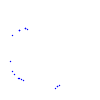
Particle: kaon